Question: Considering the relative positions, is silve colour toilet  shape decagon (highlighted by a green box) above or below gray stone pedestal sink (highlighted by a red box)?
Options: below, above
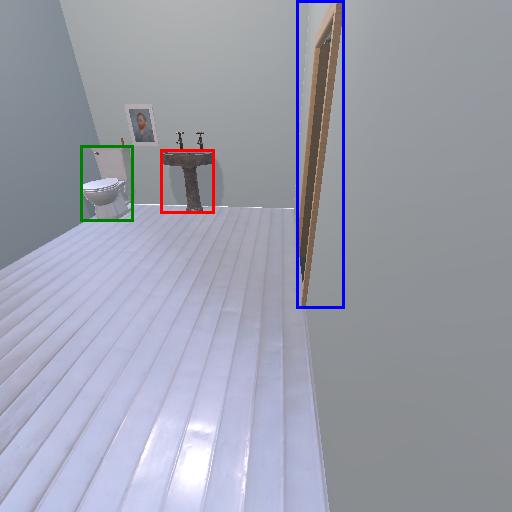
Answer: below